Interaction volume radius: 5 \u00c5
Interaction volume height: 35 \u00c5
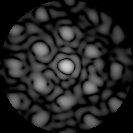
Disorder parameter: 0.5169